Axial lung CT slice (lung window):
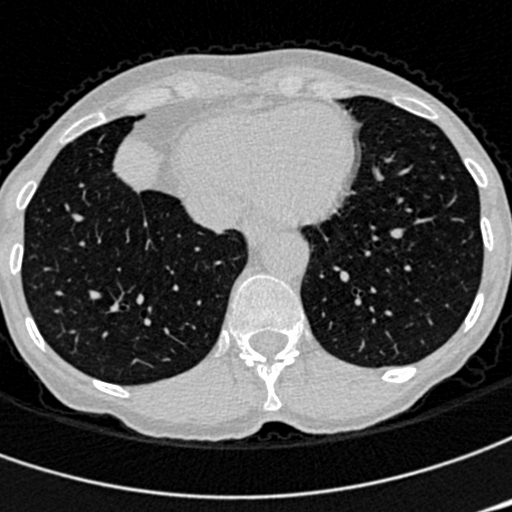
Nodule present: no